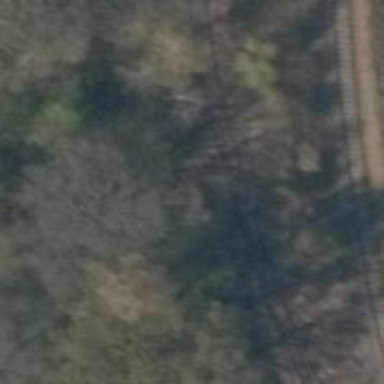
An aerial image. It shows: Railway switch.